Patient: sex F, age 76
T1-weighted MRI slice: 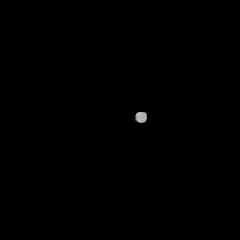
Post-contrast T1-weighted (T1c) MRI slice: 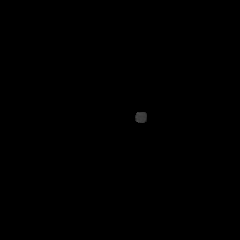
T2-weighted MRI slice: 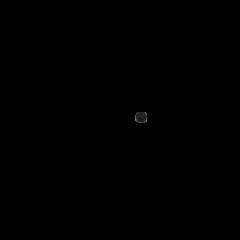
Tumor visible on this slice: no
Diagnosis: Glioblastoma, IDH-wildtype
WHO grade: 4